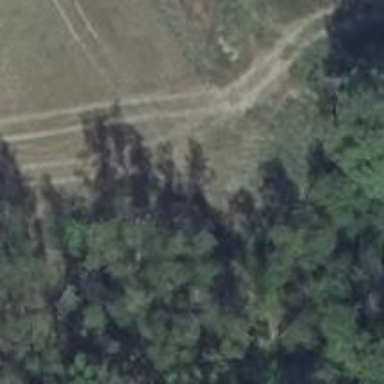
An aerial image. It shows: Hunting stand.